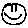
Label: smiley face